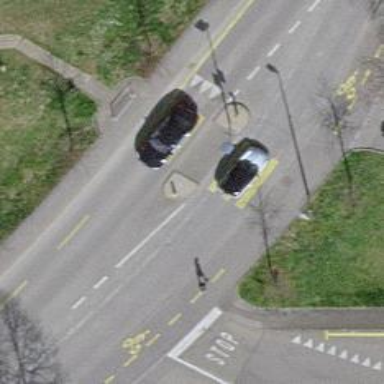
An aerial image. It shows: Tertiary road with asphalt surface. Both sides have sidewalks and there is cycle track on the left side.